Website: lowes
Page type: review-order
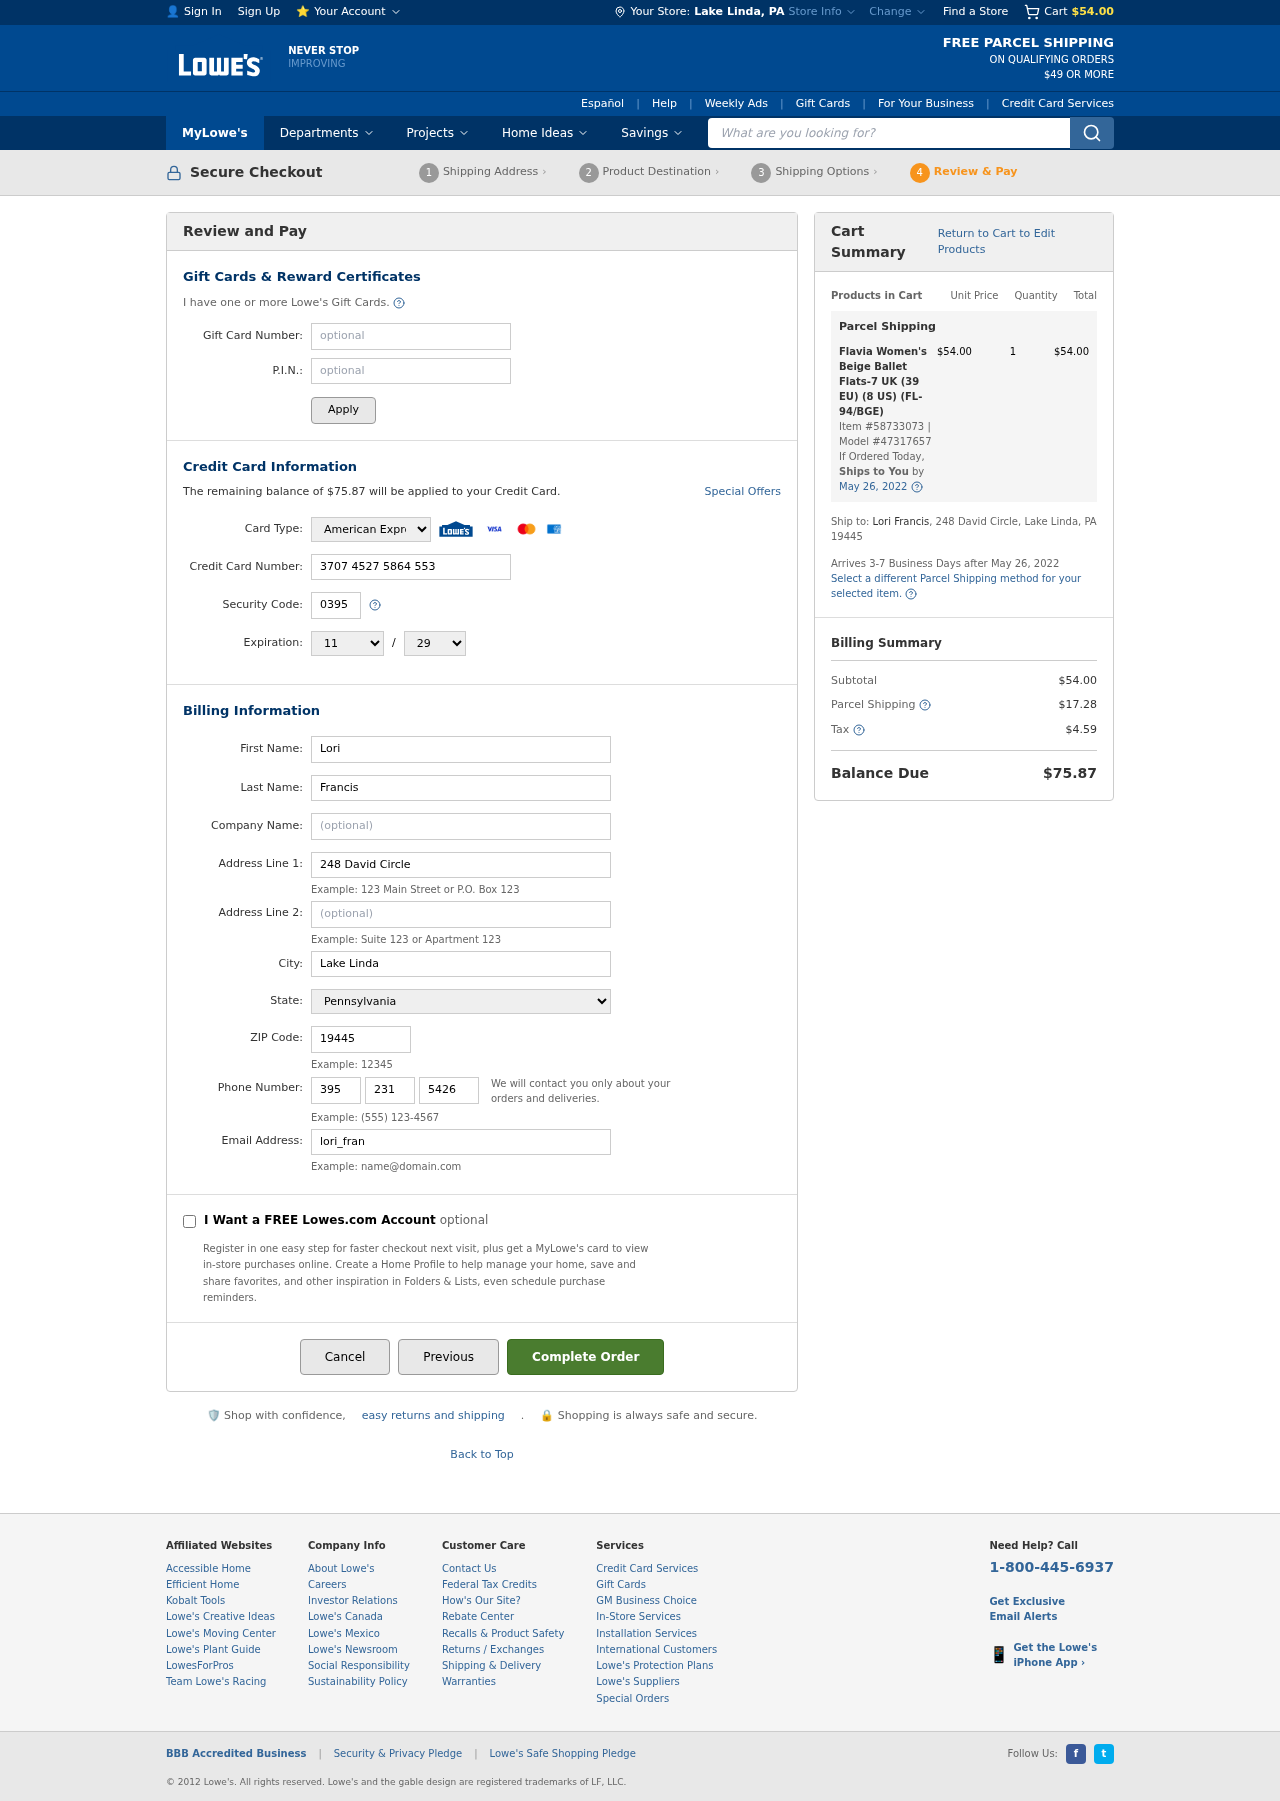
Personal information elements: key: PII_CARD_CVV
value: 0395
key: PII_CARD_EXPIRY_MONTH
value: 11
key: PII_CARD_EXPIRY_YEAR
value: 29
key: PII_CARD_NUMBER
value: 3707 4527 5864 553
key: PII_CARD_TYPE
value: American Express
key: PII_CITY
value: Lake Linda
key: PII_CITY_STATE
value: Lake Linda, PA
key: PII_EMAIL
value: lori_francis@yahoo.com
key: PII_FIRSTNAME
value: Lori
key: PII_LASTNAME
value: Francis
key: PII_PHONE_AREA
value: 395
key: PII_PHONE_PREFIX
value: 231
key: PII_PHONE_SUFFIX
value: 5426
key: PII_POSTCODE
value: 19445
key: PII_STATE
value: Pennsylvania
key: PII_STREET
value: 248 David Circle
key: PII_STREET2
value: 248 David Circle
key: PII_FULLNAME2
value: Lori Francis
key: PII_STATE_ABBR
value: PA
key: PII_POSTCODE_FULL
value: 19445
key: PII_CITY_STATE_ZIP
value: Lake Linda, PA 19445
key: PII_POSTCODE_NUMERIC
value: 19445
Product elements: key: PRODUCT1_NAME
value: Flavia Women's Beige Ballet Flats-7 UK (39 EU) (8 US) (FL-94/BGE)
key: PRODUCT1_PRICE
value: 54
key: PRODUCT1_QUANTITY
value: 1
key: PRODUCT1_ITEM_NUMBER
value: Item #58733073
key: PRODUCT1_MODEL_NUMBER
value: Model #47317657
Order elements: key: ORDER_SUBTOTAL
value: $54.00
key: ORDER_BALANCE_DUE
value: $75.87
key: ORDER_SHIPPING_DATE
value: May 26, 2022
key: ORDER_ITEM_TOTAL
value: $54.00
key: ORDER_SHIPPING_DATE2
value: May 26, 2022
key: ORDER_SHIPPING_COST
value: $17.28
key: ORDER_TAX
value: $4.59
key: ORDER_TOTAL
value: $75.87
Search elements: key: HEADER_SEARCH
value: What are you looking for?